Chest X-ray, PA view. Patient: 21 years old, sex M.
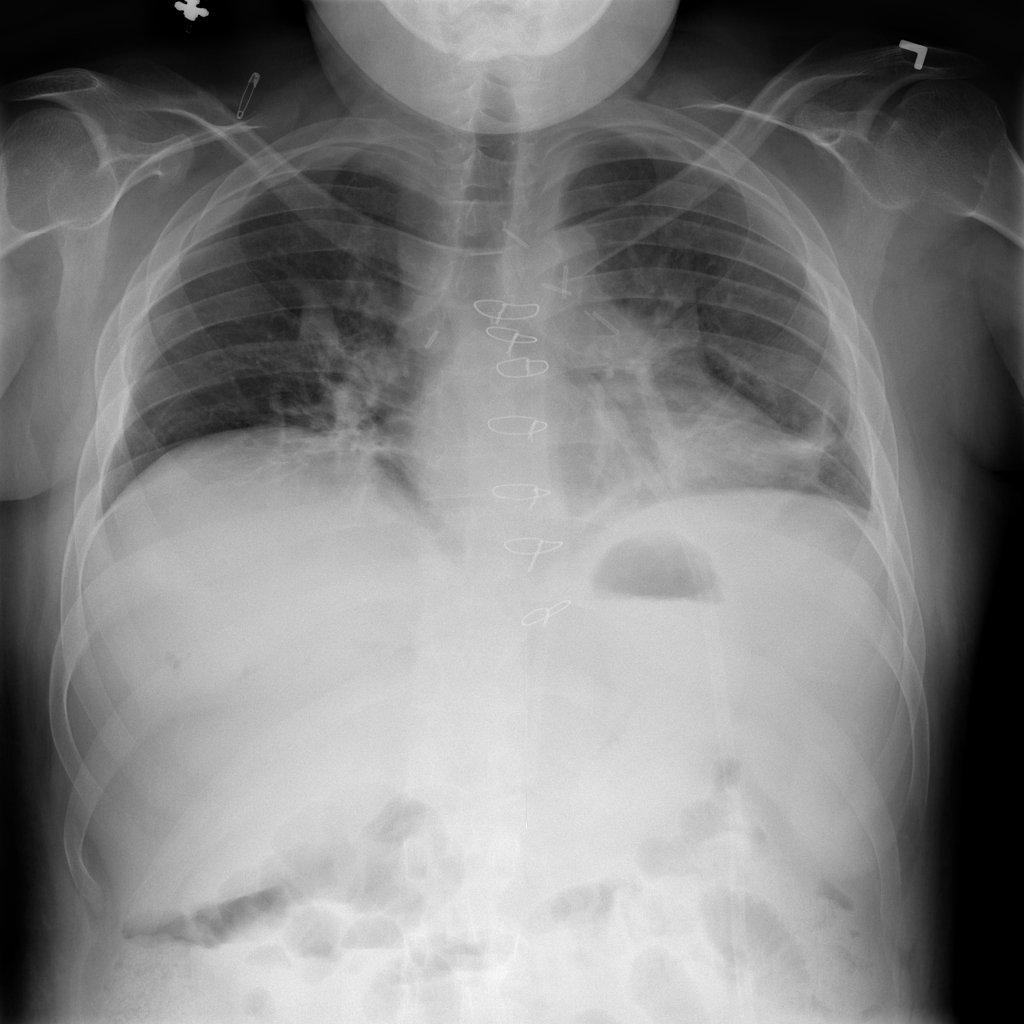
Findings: Atelectasis, Effusion